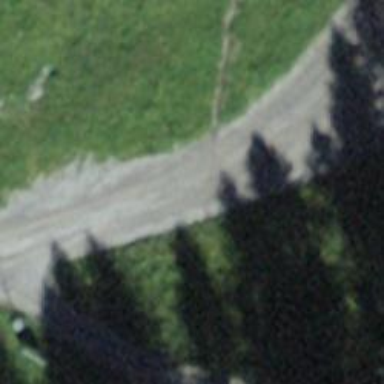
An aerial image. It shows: Intermediate downhill ski slope.